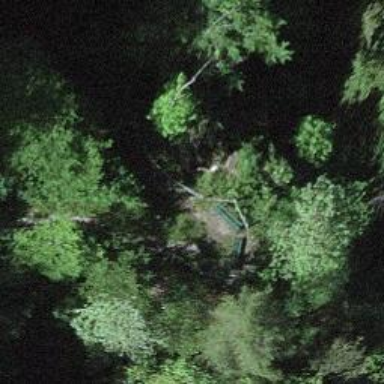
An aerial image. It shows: Bench for seating.